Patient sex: M
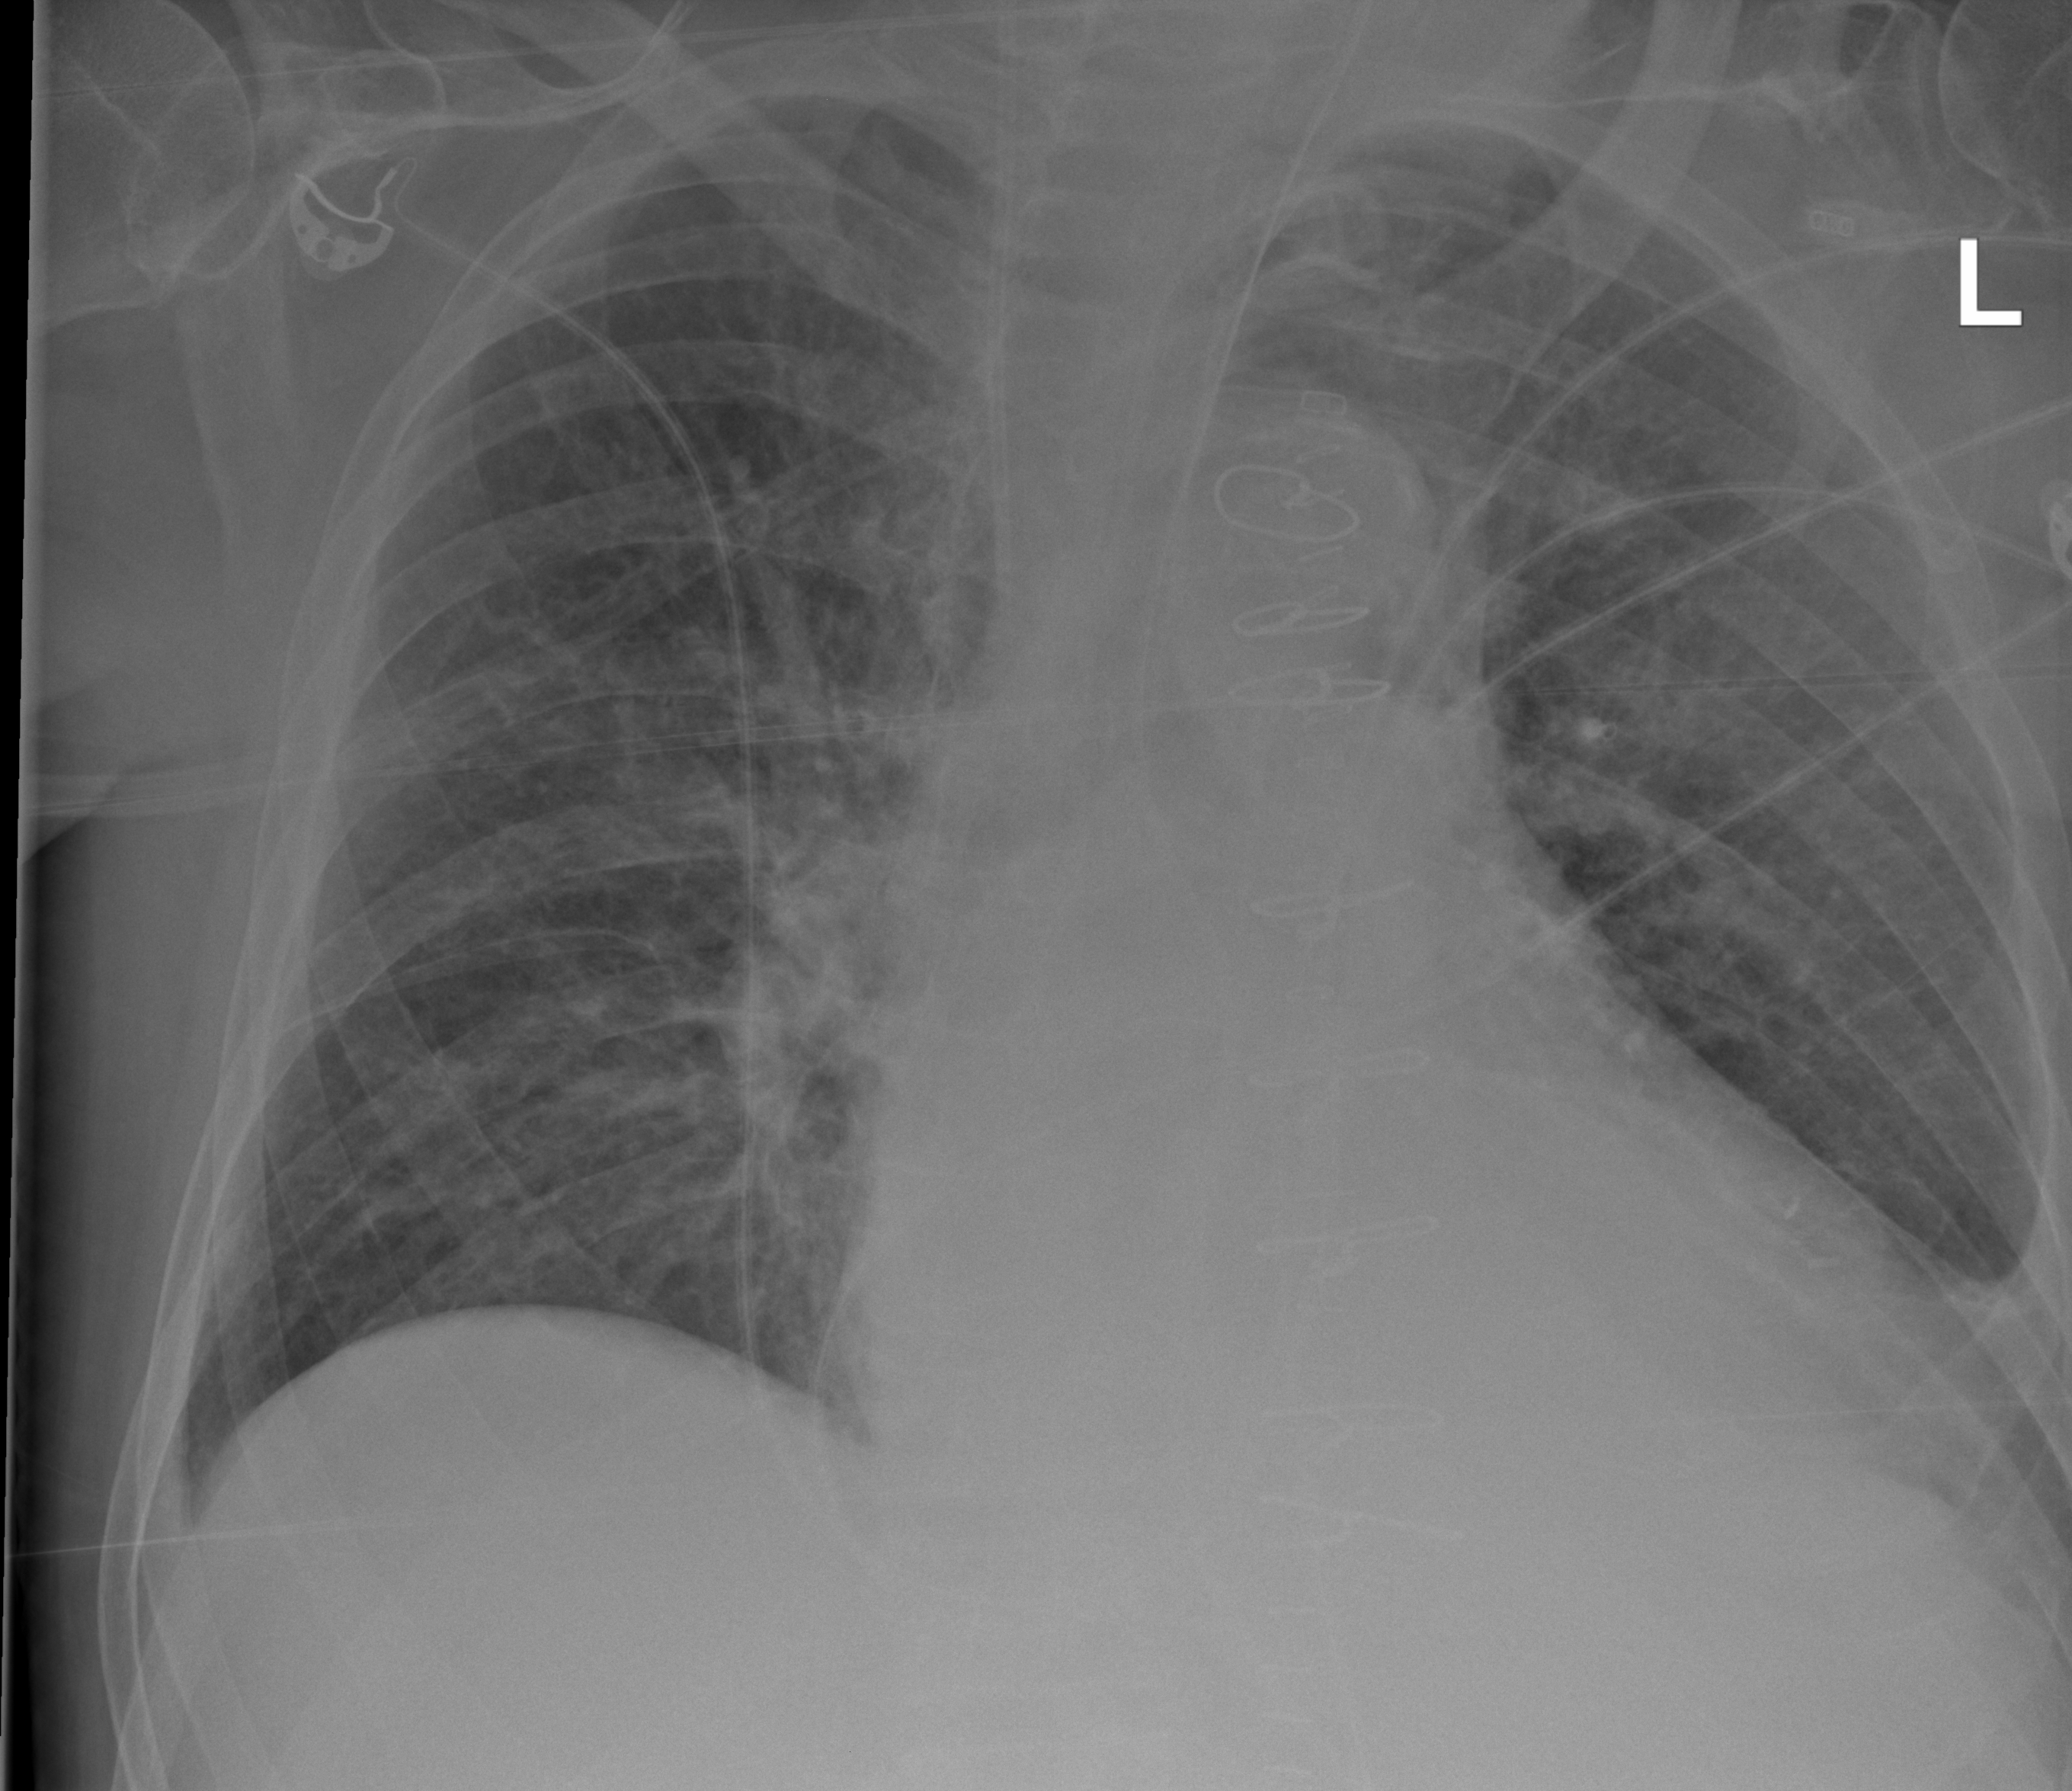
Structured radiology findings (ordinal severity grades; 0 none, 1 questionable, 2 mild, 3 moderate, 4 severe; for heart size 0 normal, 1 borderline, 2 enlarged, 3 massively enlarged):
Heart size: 2
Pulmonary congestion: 2
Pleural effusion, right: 0
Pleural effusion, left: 0
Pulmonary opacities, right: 2
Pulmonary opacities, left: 0
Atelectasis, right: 2
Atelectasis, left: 2